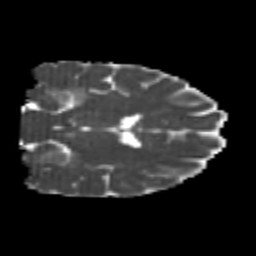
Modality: MD
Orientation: coronal
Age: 24
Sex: female
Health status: healthy
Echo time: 0.074 s